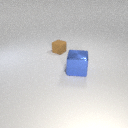
small brown rubber cube behind large blue metal cube